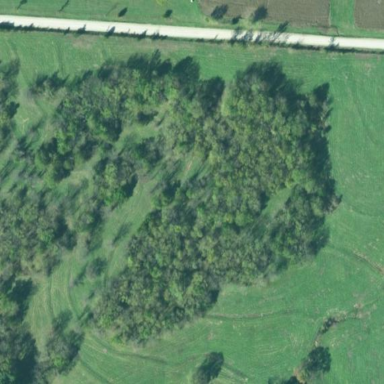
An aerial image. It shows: Deciduous broadleaved woodland.